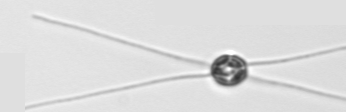
Label: Chaetoceros_danicus